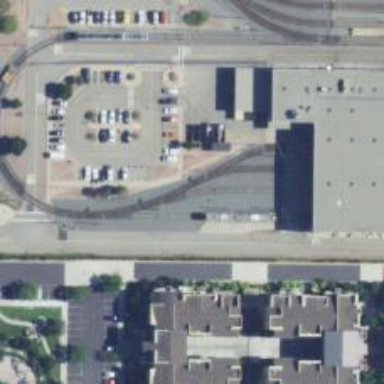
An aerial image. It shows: Light rail yard with electrified contact lines.